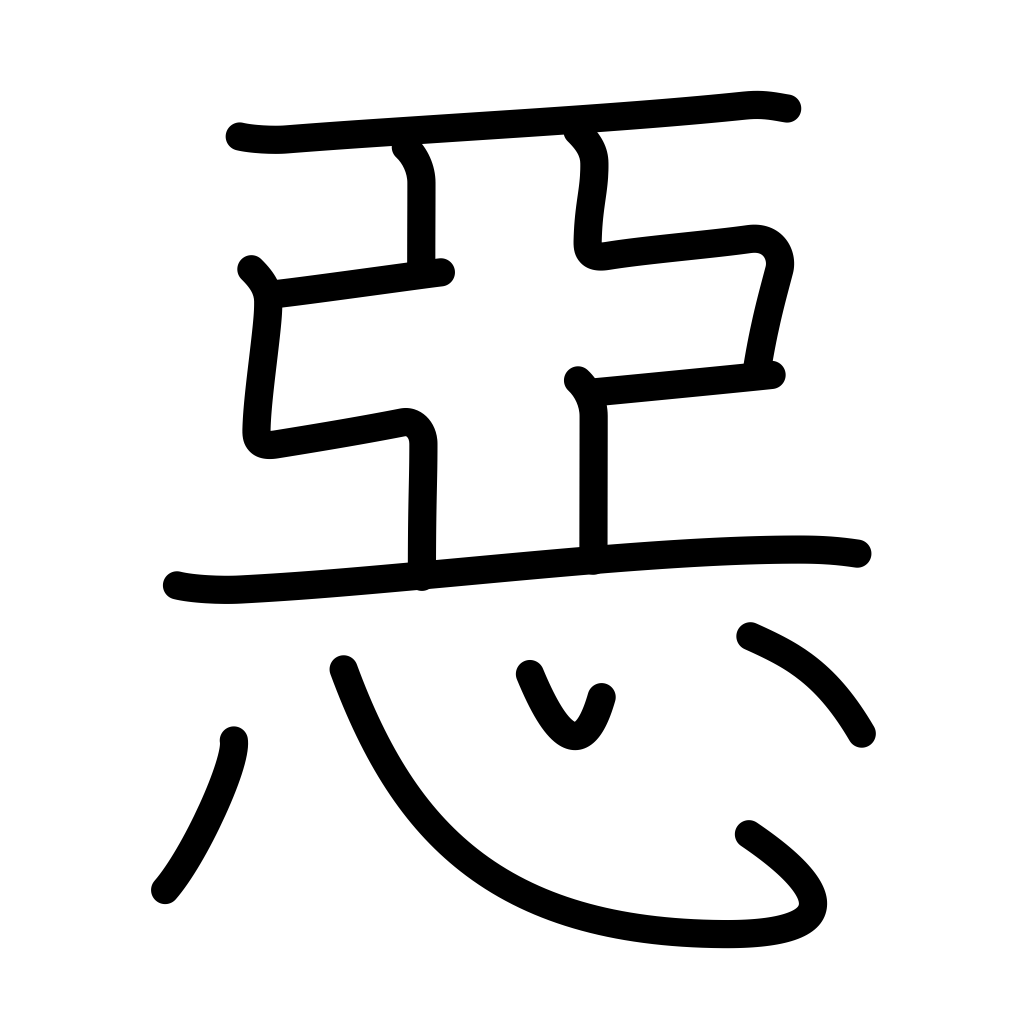
Meaning: bad, evil